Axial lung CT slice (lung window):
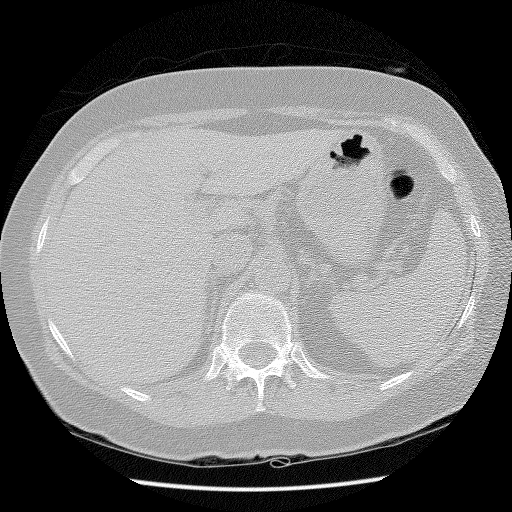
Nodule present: no